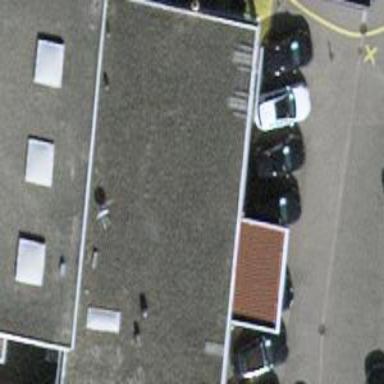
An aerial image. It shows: Car shop.